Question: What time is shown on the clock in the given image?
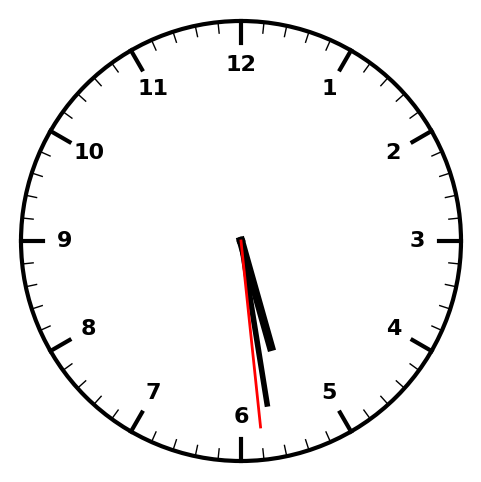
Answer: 05:28:29